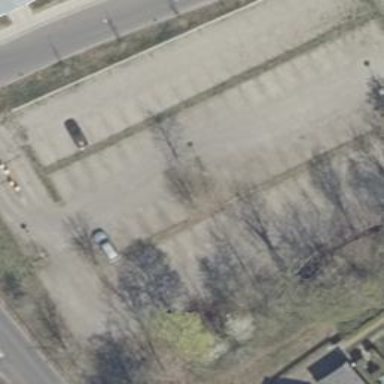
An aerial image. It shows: Parking area with surface.